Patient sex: M
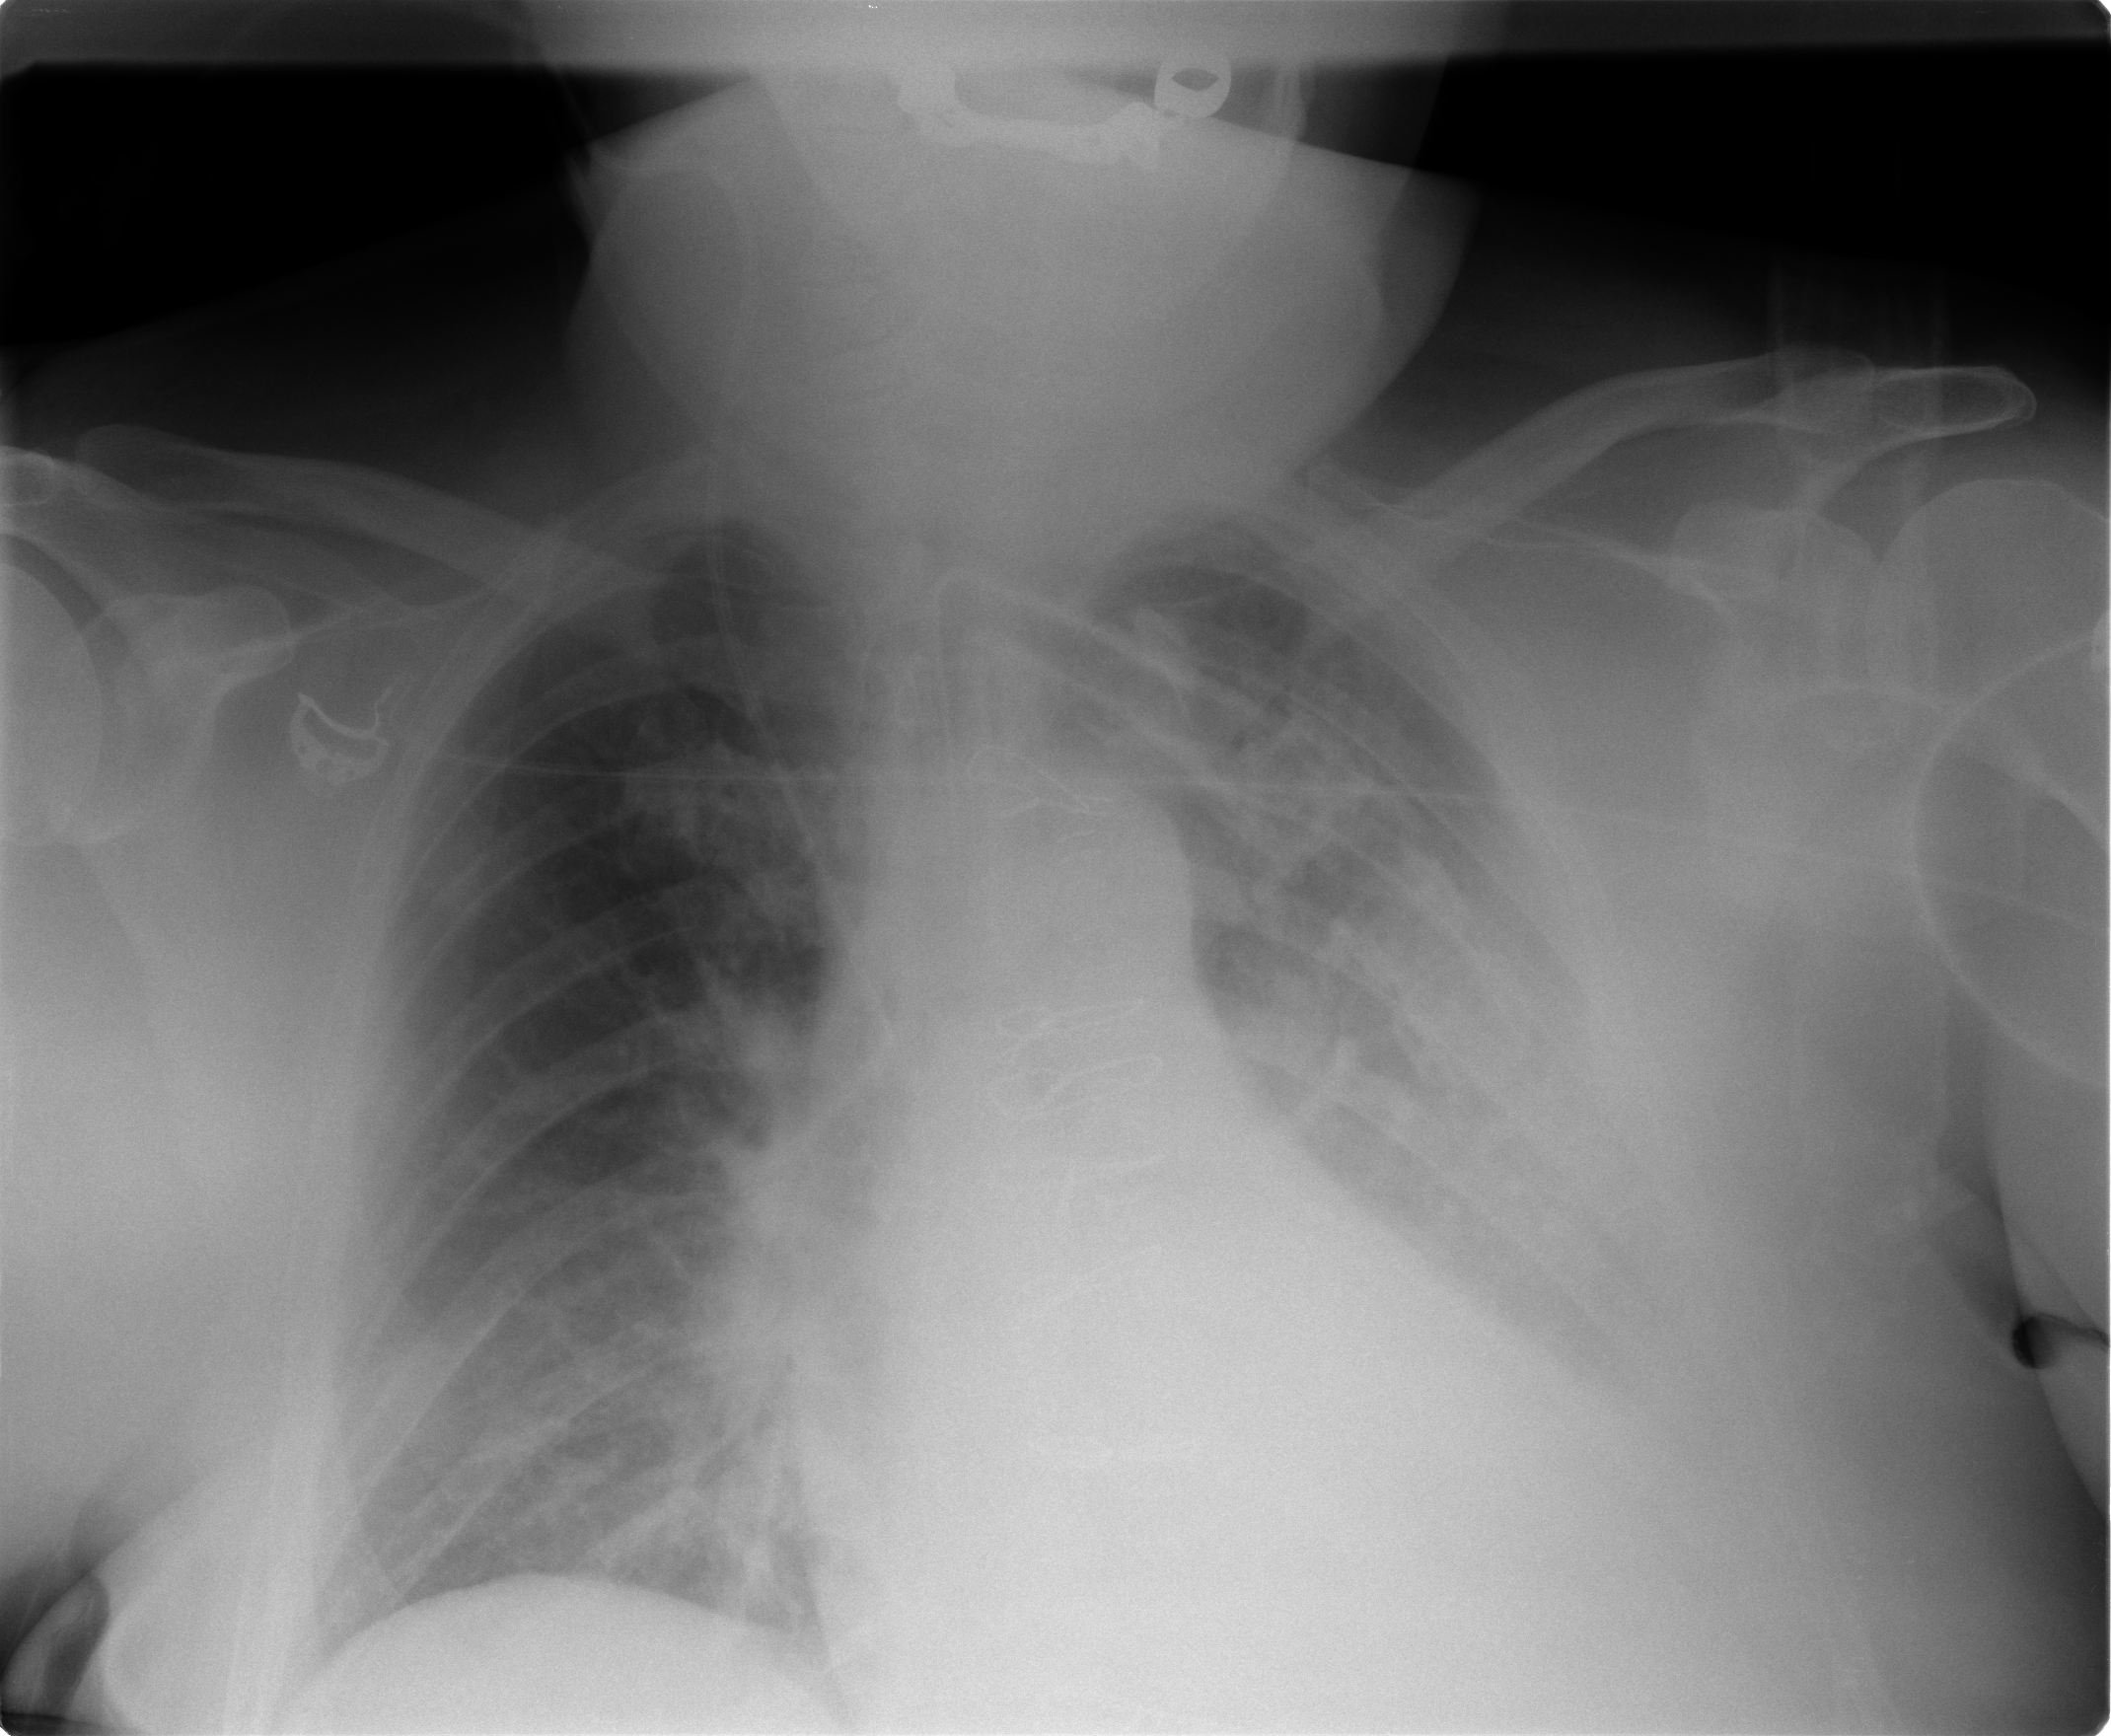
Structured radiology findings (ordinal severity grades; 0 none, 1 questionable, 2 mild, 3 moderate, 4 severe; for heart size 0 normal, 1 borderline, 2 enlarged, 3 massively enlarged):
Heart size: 0
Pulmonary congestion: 2
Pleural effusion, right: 0
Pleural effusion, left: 2
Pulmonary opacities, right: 1
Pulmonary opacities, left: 2
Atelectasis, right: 1
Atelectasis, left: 2